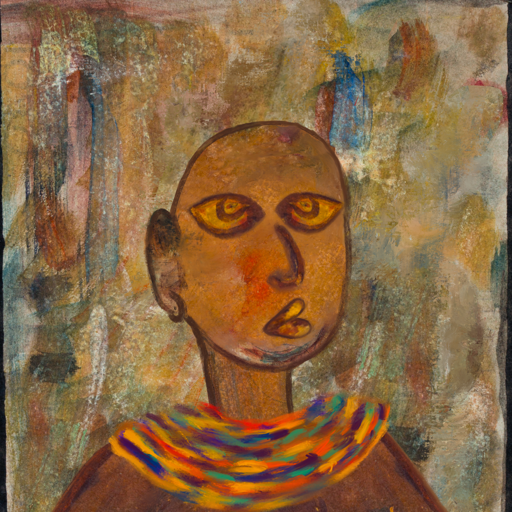
Background: Pipe, Head And Neck Side: Pipe, Face Side: Comrade, Bust: Comrade, Hair Side: Blank, Head Accessory: Blank, Second Necklace: An_Impression_2, Necklace: Blank, Baby: Blank